Question: I am not able to generate report using TestNG+Intellij 12, also provided out path in Run configuration.
I have even updated to TestNG 6.8 by this way : <URL>
Can anyone provide some input if you are able to generate reports.

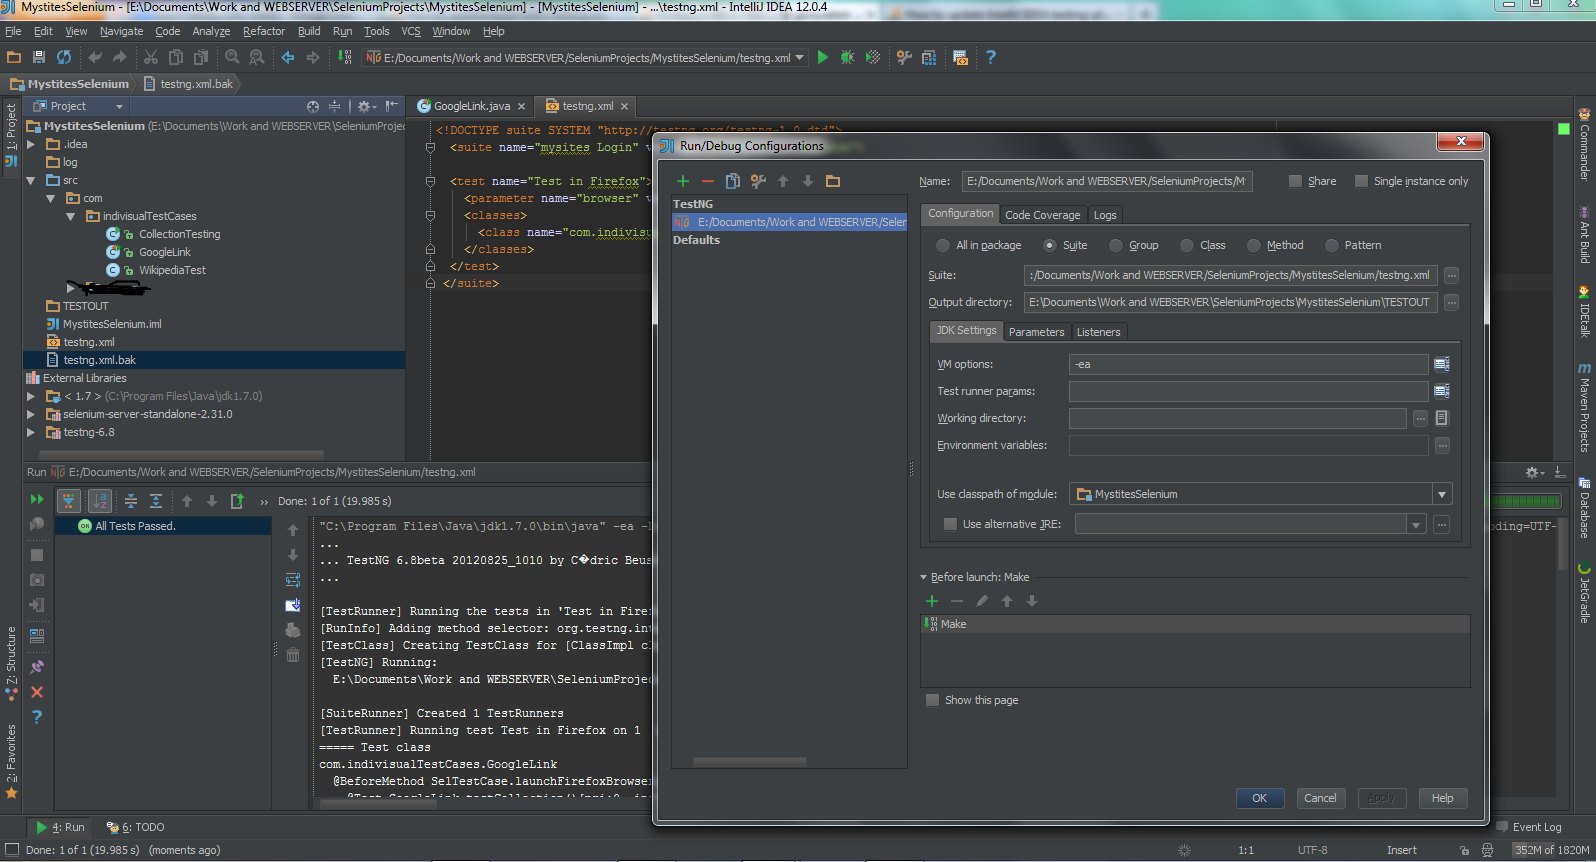
Answer: <URL>
Check on Use default reporters option which will create test-output folder in your root folder with all reports.